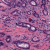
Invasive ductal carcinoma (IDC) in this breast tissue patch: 1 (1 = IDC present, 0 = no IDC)